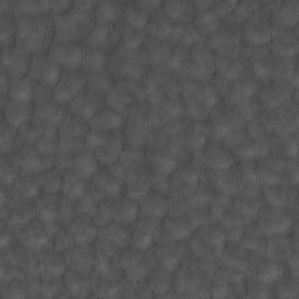
Label: non_frost